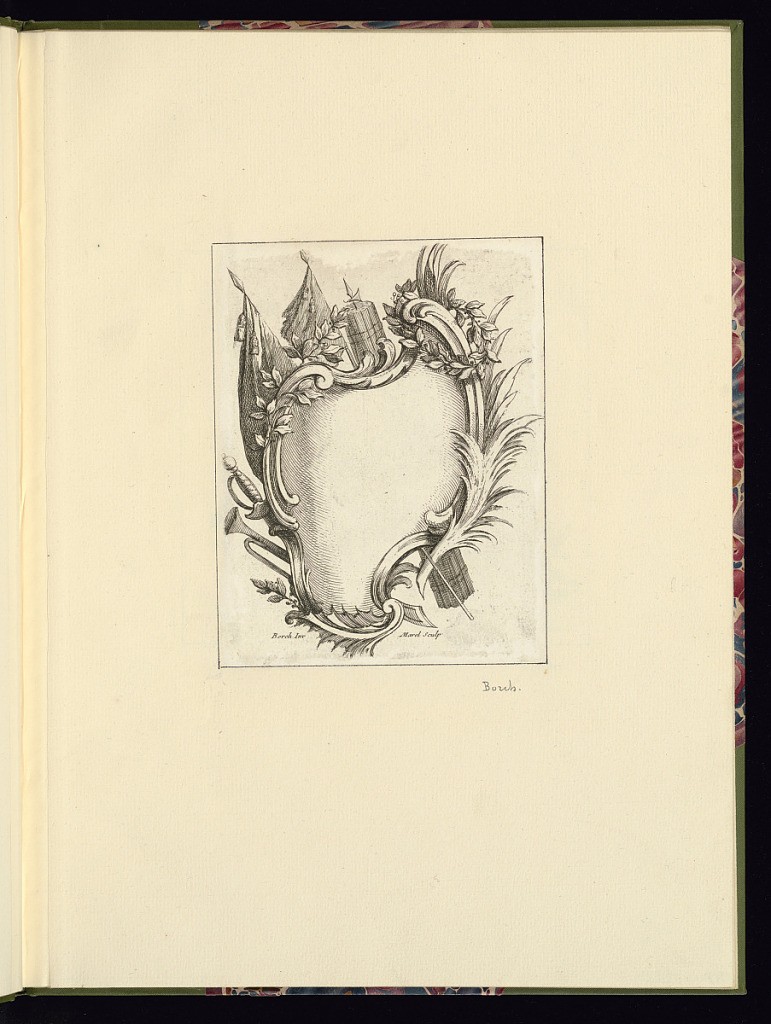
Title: Cartouche Design
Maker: Borch, active mid 18th century
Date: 1729–68
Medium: Etching and engraving on paper
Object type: Print
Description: Design for an asymmetrical cartouche framed by c-scrolls, palm leaves, scrolling leaves (rinceaux), batwings, foliate branches, sword, trumpet, and spears with textiles or banners. The plate is signed.